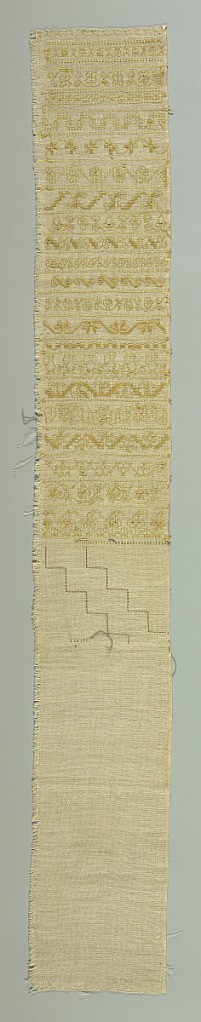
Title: Sampler
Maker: Scuola d'Industrie Italiane, New York, NY, USA
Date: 1917
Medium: linen, silk Technique: double running, satin and stem stitches on plain weave
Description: Sampler with twenty-one complete cross borders in geometric and floral designs. Some designs unfinished. Embroidery in yellow silk.